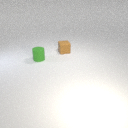
small green rubber cylinder to the left of small brown rubber cube